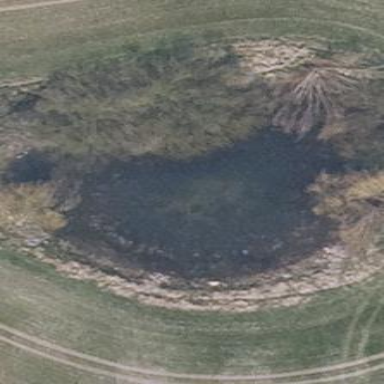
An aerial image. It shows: Pond surrounded by natural water.